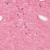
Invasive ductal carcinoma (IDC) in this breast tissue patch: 0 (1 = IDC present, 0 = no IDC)